Question: Given this running snippet:
'''
var svgWidth = 800;
var svgHeight = 300;
var margin = {
top: 30,
right: 40,
bottom: 50,
left: 60
};
var width = svgWidth - margin.left - margin.right;
var height = svgHeight - margin.top - margin.bottom;
var originalCircle = {
"cx": -150,
"cy": -15,
"r": 20
};
var svgViewport = d3.select("body")
.append('svg')
.attr('width', svgWidth)
.attr('height', svgHeight);
// create scale objects
var xAxisScale = d3.scaleLinear()
.domain([-200, -100])
.range([0, width]);
var yAxisScale = d3.scaleLinear()
.domain([-10, -20])
.range([height, 0]);
// create axis objects
var xAxis = d3.axisBottom(xAxisScale);
var yAxis = d3.axisLeft(yAxisScale);
// Zoom Function
var zoom = d3.zoom()
.on("zoom", zoomFunction);
// Inner Drawing Space
var innerSpace = svgViewport.append("g")
.attr("class", "inner_space")
.attr("transform", "translate(" + margin.left + "," + margin.top + ")").call(zoom);
// append some dummy data
var circles = innerSpace.append('circle')
.attr("id", "circles")
.attr("cx", xAxisScale(originalCircle.cx))
.attr("cy", yAxisScale(originalCircle.cy))
.attr('r', originalCircle.r);
// Draw Axis
var gX = innerSpace.append("g")
.attr("class", "axis axis--x")
.attr("transform", "translate(0," + height + ")")
.call(xAxis);
var gY = innerSpace.append("g")
.attr("class", "axis axis--y")
.call(yAxis);
// append zoom area
var view = innerSpace.append("rect")
.attr("class", "zoom")
.attr("width", width)
.attr("height", height);
function zoomFunction() {
gX.call(xAxis.scale(xAxisScale));
gY.call(yAxis.scale(yAxisScale));
circles.attr("transform", d3.event.transform)
};
function stop_zoom() {
zoom = d3.zoom()
.on("zoom", null);
d3.select(".inner_space").call(zoom);
console.log(d3.select(".inner_space"));
}
function start() {
zoom = d3.zoom()
.on("zoom", zoomFunction);
d3.select(".inner_space").call(zoom);
console.log(d3.select(".inner_space"));
}
'''
'''
.zoom {
cursor: move;
fill: none;
pointer-events: all;
}
'''
'''
<!DOCTYPE html>
<meta charset="utf-8">
<body></body>
<script src="https://d3js.org/d3.v4.min.js"></script>
<button onclick="stop_zoom()">stop zoom</button>
<button onclick="start()">do again</button>
'''
1. press stop zoom
2. drag the circle to the different place (on the screen, the circle should still in the same place)
3. press do again and drag the circle
4. It still apply the transformation in step 2
Here is a gif showing the issue:

My question is: how do I stop d3 from keeping track of the pan and zoom after I press ?
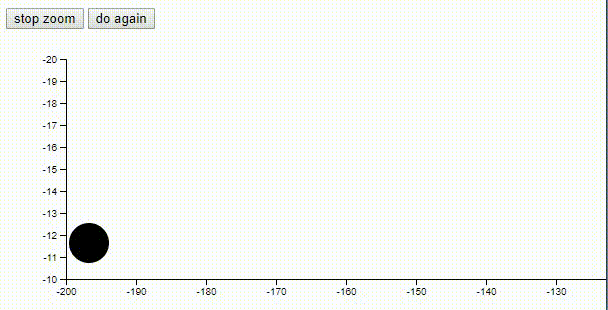
Answer: Instead of changing the zoom listener, use 'selection.on'. According to the <URL>:
> Internally, the zoom behavior uses selection.on to bind the necessary event listeners for zooming.
So, your functions can be just:
'''
function stop_zoom(){
d3.select(".inner_space").on(".zoom", null);
}
function start(){
d3.select(".inner_space").call(zoom);
}
'''
Here is the code with that change:
'''
var svgWidth = 800;
var svgHeight = 300;
var margin = {
top: 30,
right: 40,
bottom: 50,
left: 60
};
var width = svgWidth - margin.left - margin.right;
var height = svgHeight - margin.top - margin.bottom;
var originalCircle = {
"cx": -150,
"cy": -15,
"r": 20
};
var svgViewport = d3.select("body")
.append('svg')
.attr('width', svgWidth)
.attr('height', svgHeight);
// create scale objects
var xAxisScale = d3.scaleLinear()
.domain([-200, -100])
.range([0, width]);
var yAxisScale = d3.scaleLinear()
.domain([-10, -20])
.range([height, 0]);
// create axis objects
var xAxis = d3.axisBottom(xAxisScale);
var yAxis = d3.axisLeft(yAxisScale);
// Zoom Function
var zoom = d3.zoom()
.on("zoom", zoomFunction);
// Inner Drawing Space
var innerSpace = svgViewport.append("g")
.attr("class", "inner_space")
.attr("transform", "translate(" + margin.left + "," + margin.top + ")").call(zoom);
// append some dummy data
var circles = innerSpace.append('circle')
.attr("id", "circles")
.attr("cx", xAxisScale(originalCircle.cx))
.attr("cy", yAxisScale(originalCircle.cy))
.attr('r', originalCircle.r);
// Draw Axis
var gX = innerSpace.append("g")
.attr("class", "axis axis--x")
.attr("transform", "translate(0," + height + ")")
.call(xAxis);
var gY = innerSpace.append("g")
.attr("class", "axis axis--y")
.call(yAxis);
// append zoom area
var view = innerSpace.append("rect")
.attr("class", "zoom")
.attr("width", width)
.attr("height", height);
function zoomFunction() {
gX.call(xAxis.scale(xAxisScale));
gY.call(yAxis.scale(yAxisScale));
circles.attr("transform", d3.event.transform)
};
function stop_zoom() {
d3.select(".inner_space").on(".zoom", null);
}
function start() {
d3.select(".inner_space").call(zoom);
}
'''
'''
.zoom {
cursor: move;
fill: none;
pointer-events: all;
}
'''
'''
<!DOCTYPE html>
<meta charset="utf-8">
<body></body>
<script src="https://d3js.org/d3.v4.min.js"></script>
<button onclick="stop_zoom()">stop zoom</button>
<button onclick="start()">do again</button>
'''